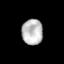
Tissue: lung
Cell type: Endothelial cells
Senescence score: 0.5611
Nuclear area (px): 525
Mean DAPI intensity: 188.002